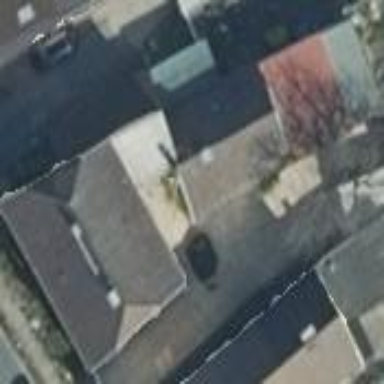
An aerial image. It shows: Simple and straightforward house.